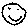
Label: smiley face